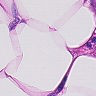
Metastatic tissue present: no